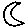
Label: moon